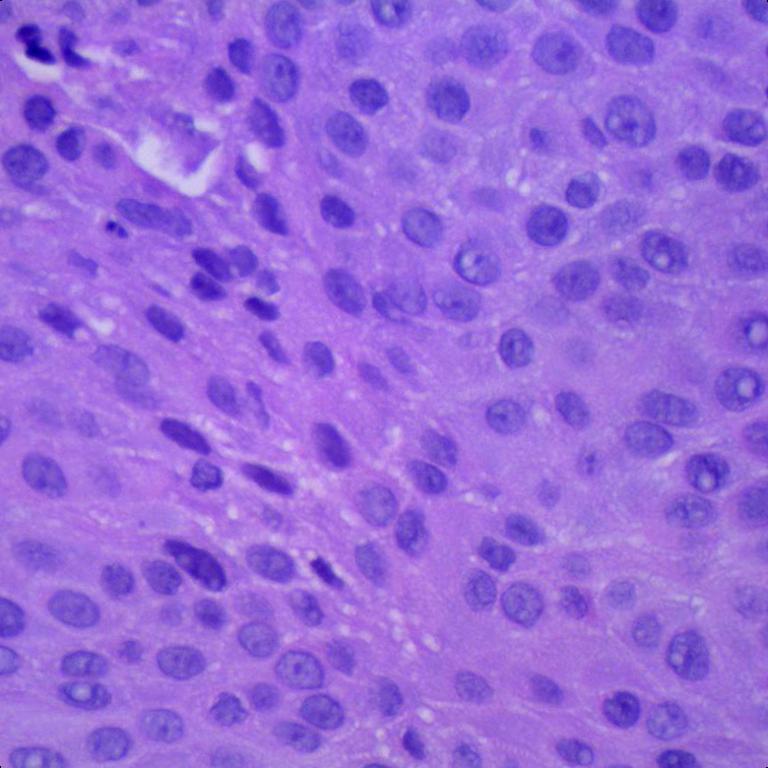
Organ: lung
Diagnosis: squamous carcinomas